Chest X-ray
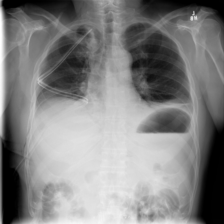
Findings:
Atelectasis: negative
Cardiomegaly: negative
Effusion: positive
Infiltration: negative
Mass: negative
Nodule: negative
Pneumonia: negative
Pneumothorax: negative
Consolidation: negative
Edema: negative
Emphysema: negative
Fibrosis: negative
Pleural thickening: negative
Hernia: negative